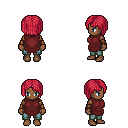
a pixel art fantasy rpg character, female body template, human, dark skin, maroon tunic, teal pants, ruby red pageboy hairstyle, cloth bracers, four views (front, back, left, right), 2x2 character sprite sheet, small pixel art, hard edges, no anti-aliasing